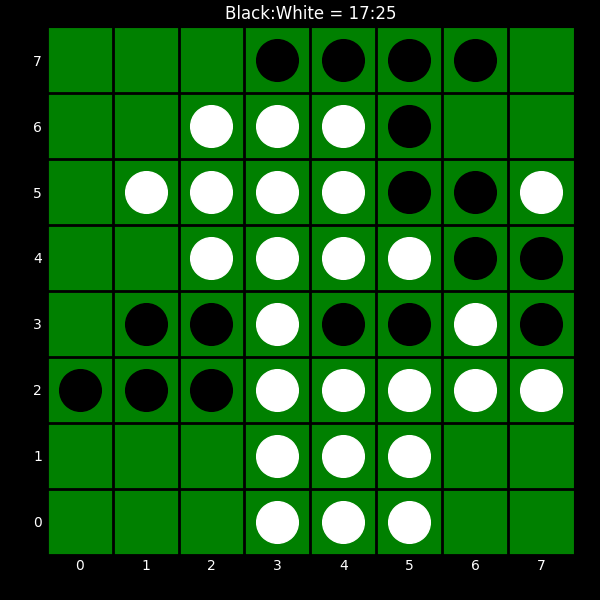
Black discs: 17
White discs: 25